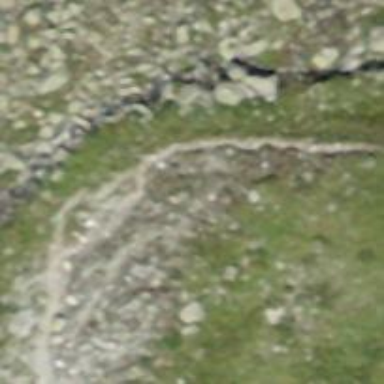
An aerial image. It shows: Path.